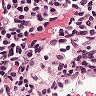
Metastatic tissue present: no